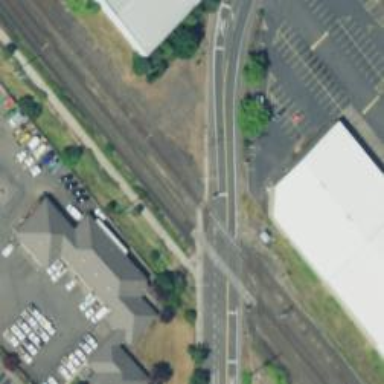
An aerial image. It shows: Railway crossing.